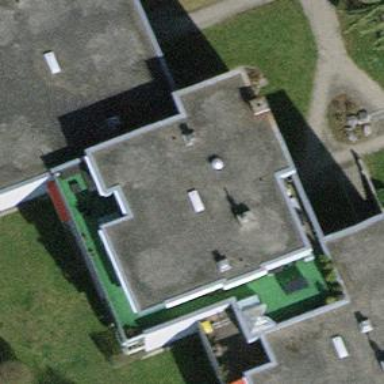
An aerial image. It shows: Terrace building.